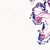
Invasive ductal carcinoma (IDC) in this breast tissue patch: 0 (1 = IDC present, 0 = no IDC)